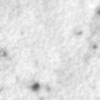
Label: no_change